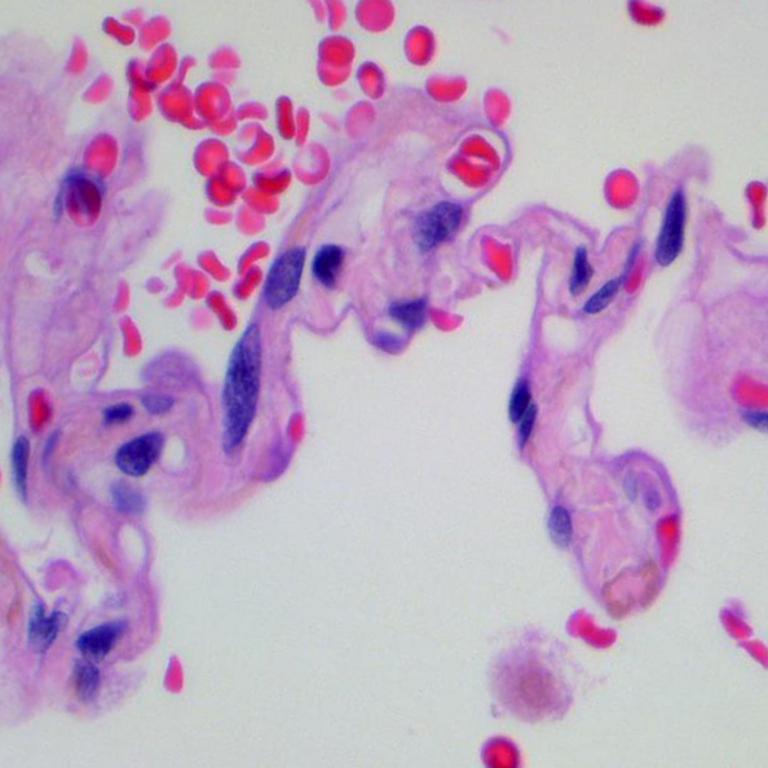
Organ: lung
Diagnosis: benign